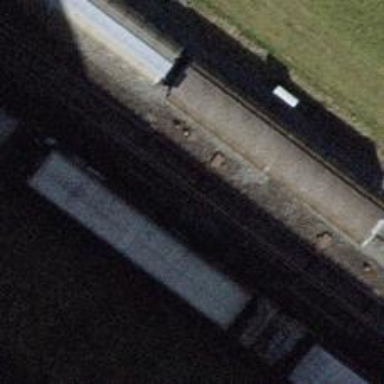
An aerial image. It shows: Rail siding with electrified tracks using contact line.